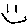
Label: smiley face